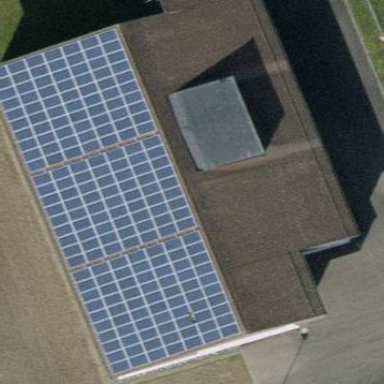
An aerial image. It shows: Building with switchgear power equipment.